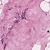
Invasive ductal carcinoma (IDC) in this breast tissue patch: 0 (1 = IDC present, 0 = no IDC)